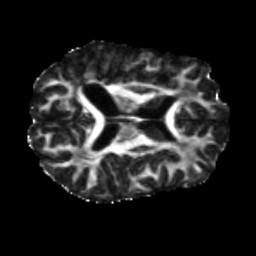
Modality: FA
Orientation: axial
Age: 42
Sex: male
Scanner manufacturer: siemens
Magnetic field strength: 3 T
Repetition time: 5.47 s
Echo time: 0.0854 s